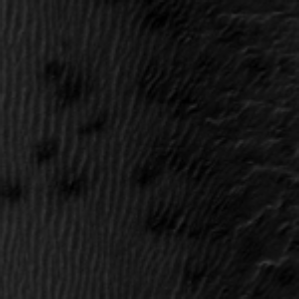
Label: frost